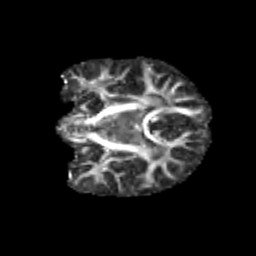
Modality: FA
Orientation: coronal
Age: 12
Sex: female
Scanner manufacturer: siemens
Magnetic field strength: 3 T
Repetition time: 3.8 s
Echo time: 0.07 s